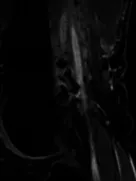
Axial. MRI PDFS axial.
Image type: radiology (mri)